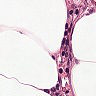
Metastatic tissue present: no